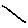
Label: line